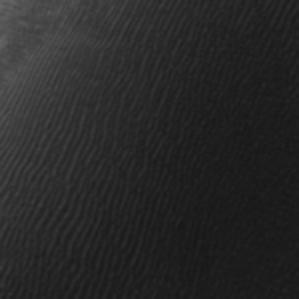
Label: frost